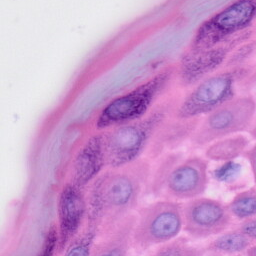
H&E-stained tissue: Skin